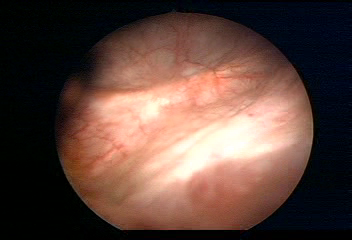
Modality: WLC
Class: Normal mucosa
Bladder cancer association: No